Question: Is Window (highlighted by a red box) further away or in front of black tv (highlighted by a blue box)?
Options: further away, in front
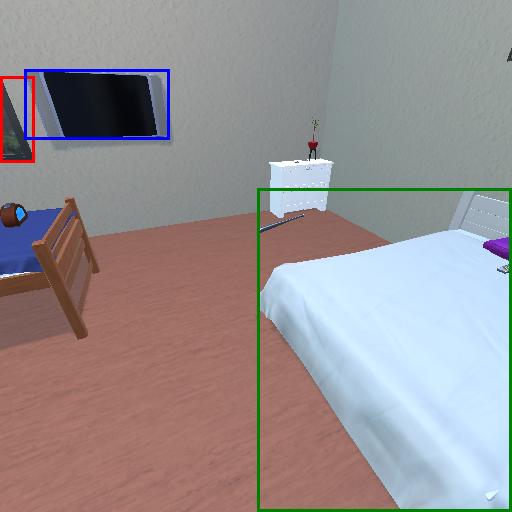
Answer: further away